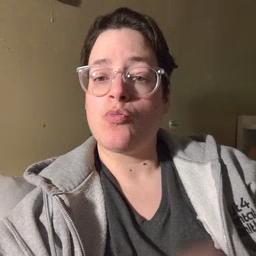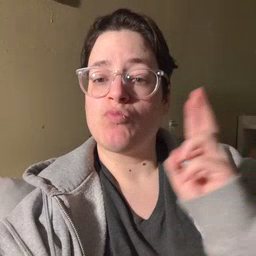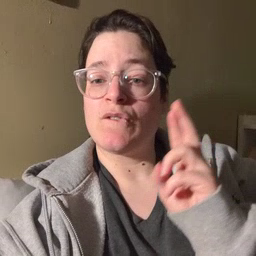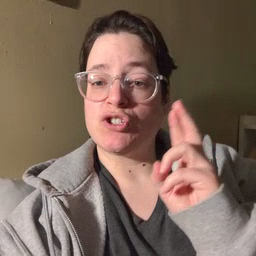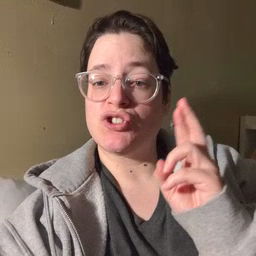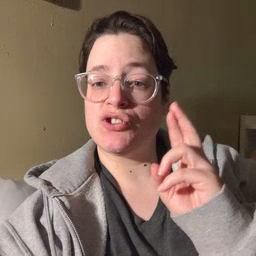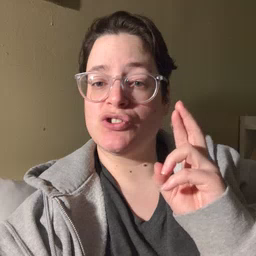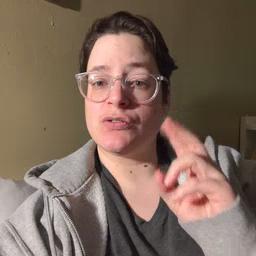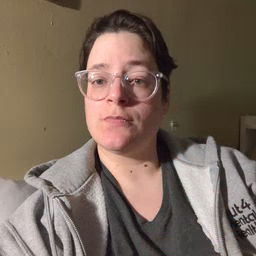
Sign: refrigerator